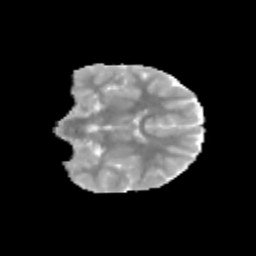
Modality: MD
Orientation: coronal
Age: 9
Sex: female
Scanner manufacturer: siemens
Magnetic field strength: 3 T
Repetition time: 3.8 s
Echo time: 0.07 s